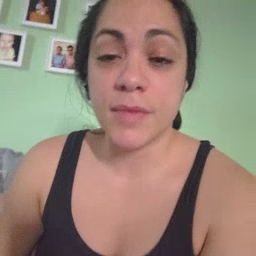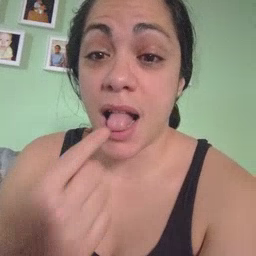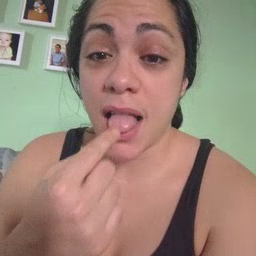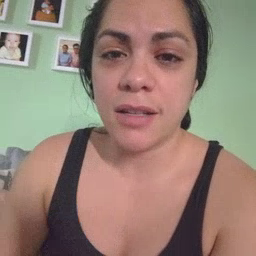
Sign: tongue